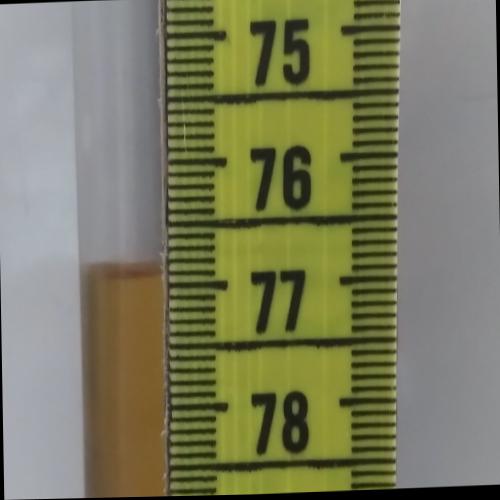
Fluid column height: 76.9 cm